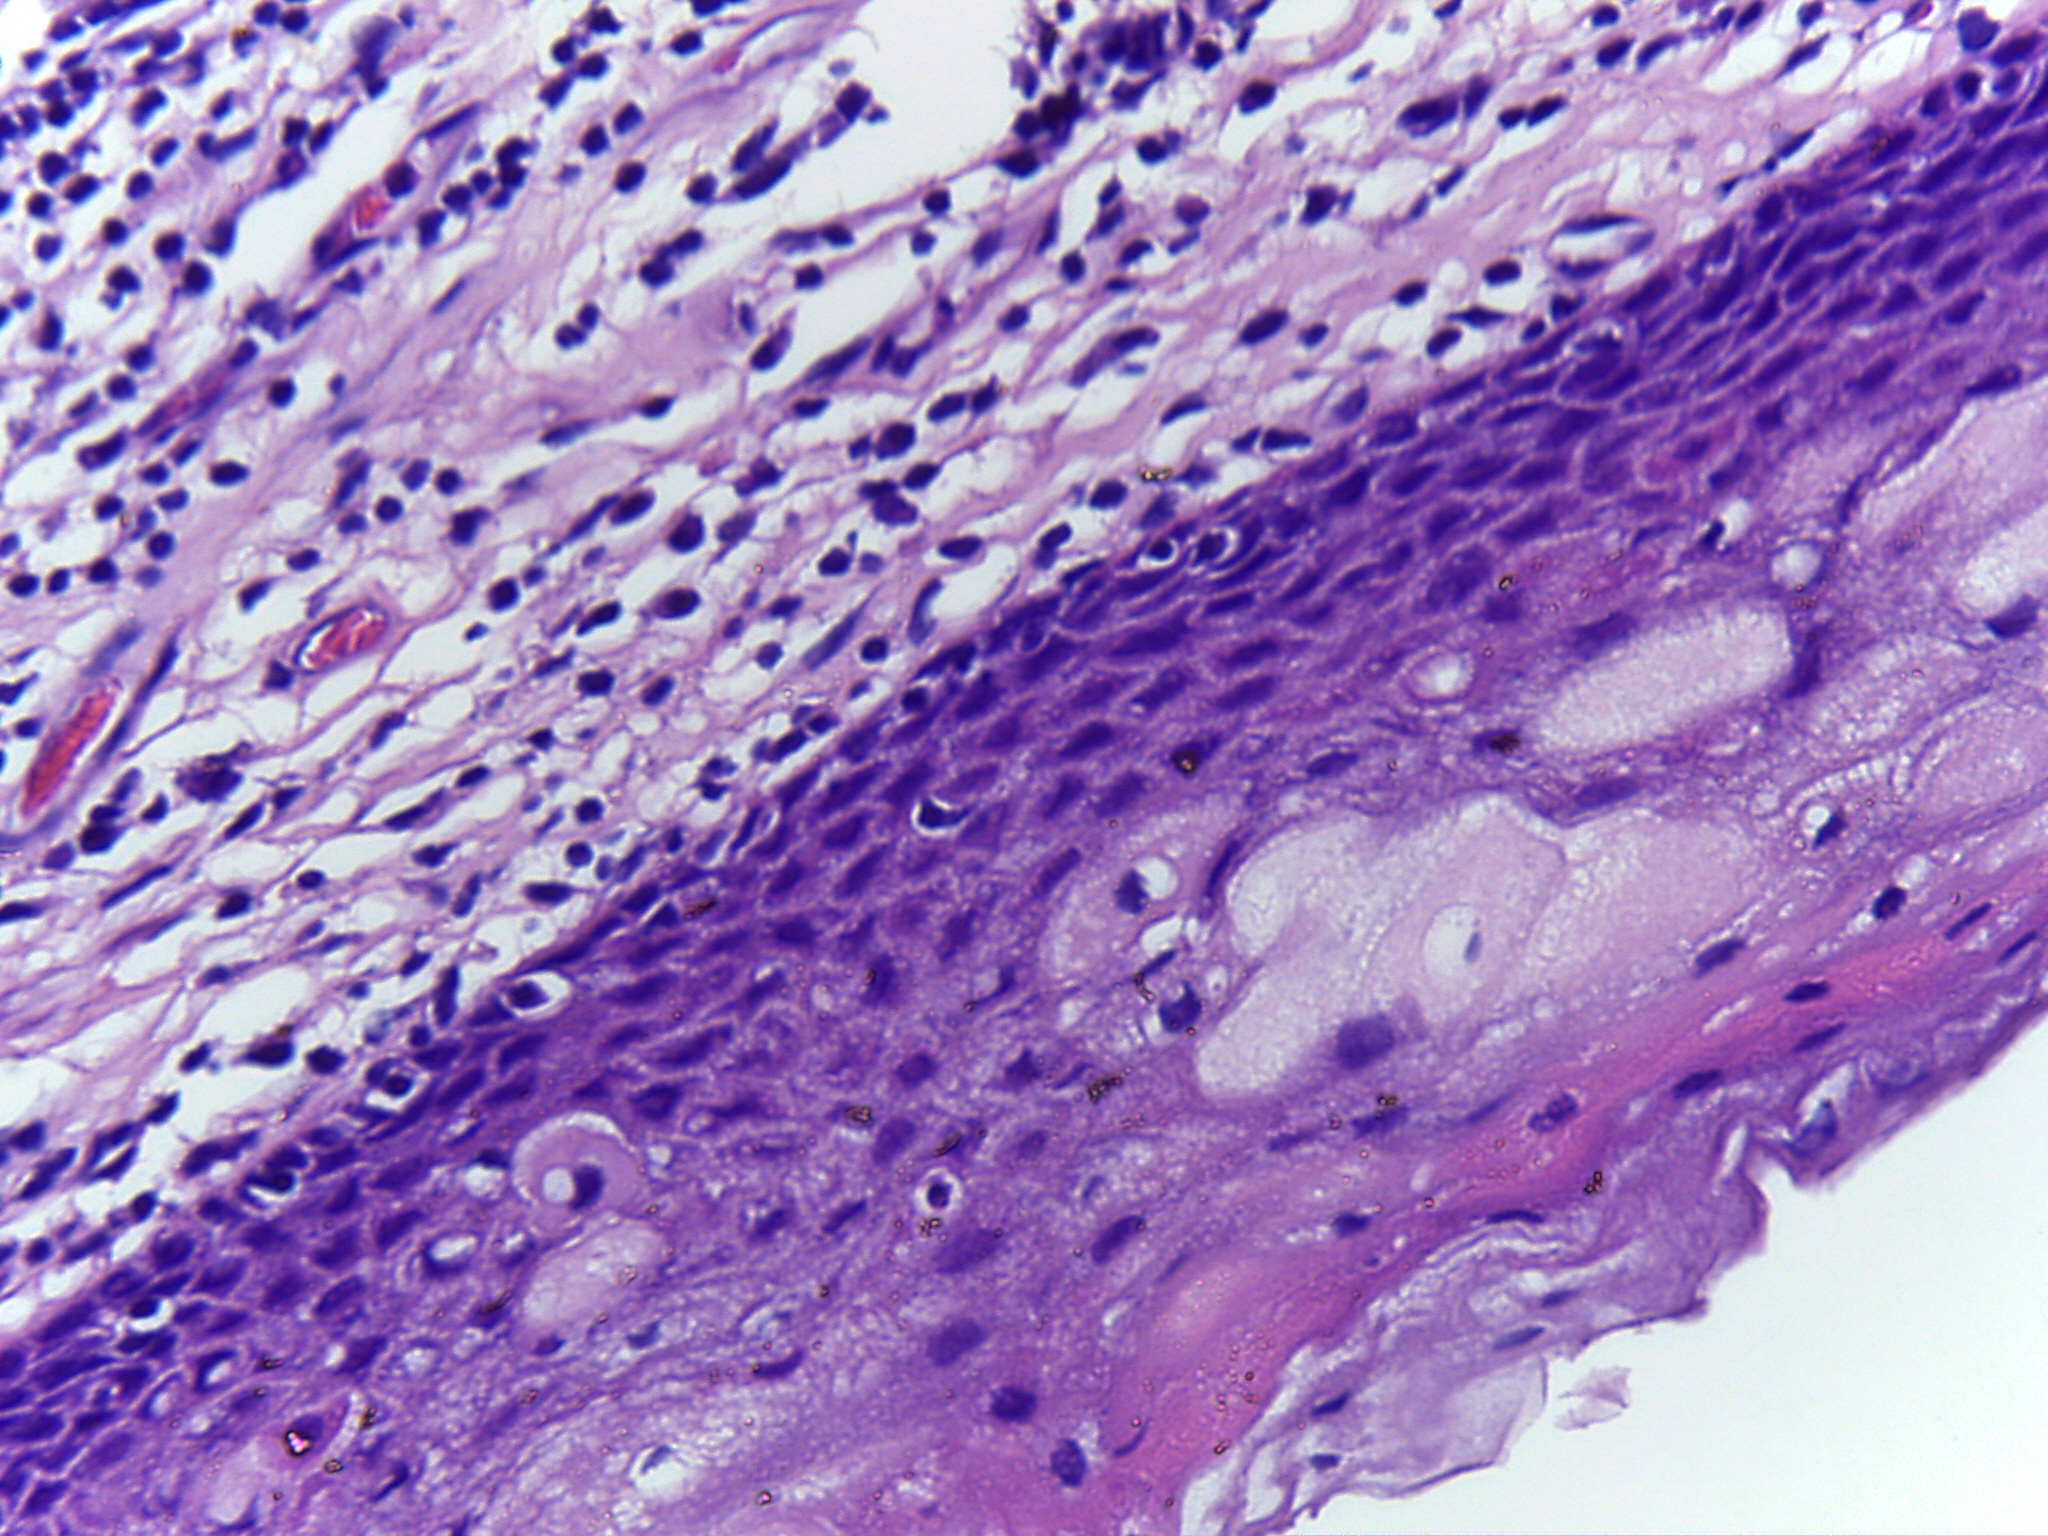
Diagnosis: Normal